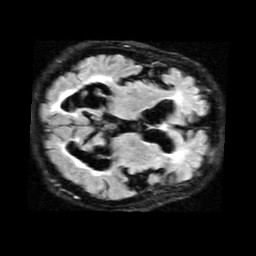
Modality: FLAIR
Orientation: axial
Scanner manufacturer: siemens
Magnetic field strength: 1.5 T
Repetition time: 9.11 s
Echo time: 0.111 s